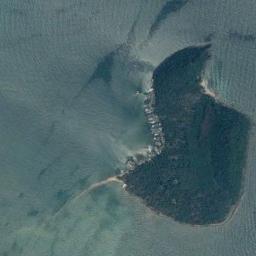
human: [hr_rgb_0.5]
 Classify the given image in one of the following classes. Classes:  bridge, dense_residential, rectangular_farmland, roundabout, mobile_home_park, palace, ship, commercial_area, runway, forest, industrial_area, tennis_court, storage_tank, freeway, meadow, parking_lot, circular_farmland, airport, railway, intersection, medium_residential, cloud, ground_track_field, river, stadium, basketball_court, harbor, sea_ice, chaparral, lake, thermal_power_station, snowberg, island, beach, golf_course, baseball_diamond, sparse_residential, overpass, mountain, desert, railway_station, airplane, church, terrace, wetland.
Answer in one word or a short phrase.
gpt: island